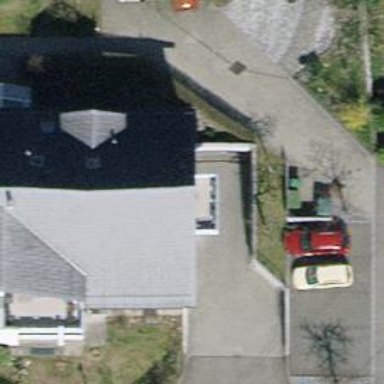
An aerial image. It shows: Parking entrance.